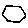
Label: hexagon